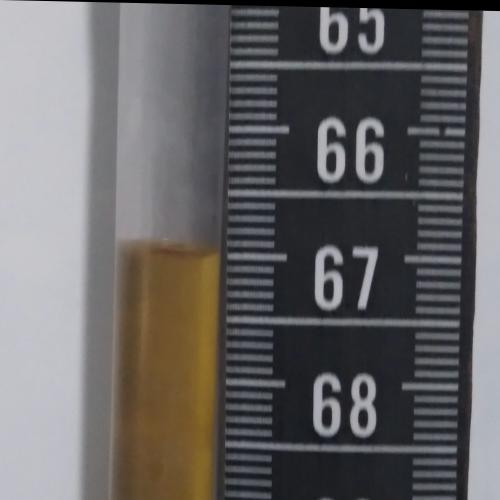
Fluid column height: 67.0 cm